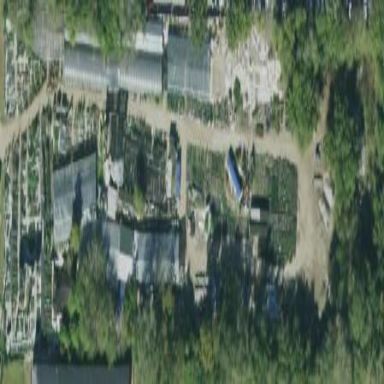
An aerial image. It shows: Garden center shop.